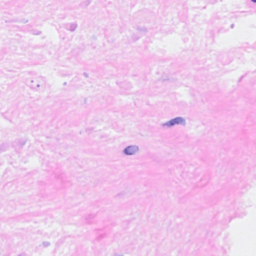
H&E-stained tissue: Breast